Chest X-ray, AP view. Patient: 72 years old, sex F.
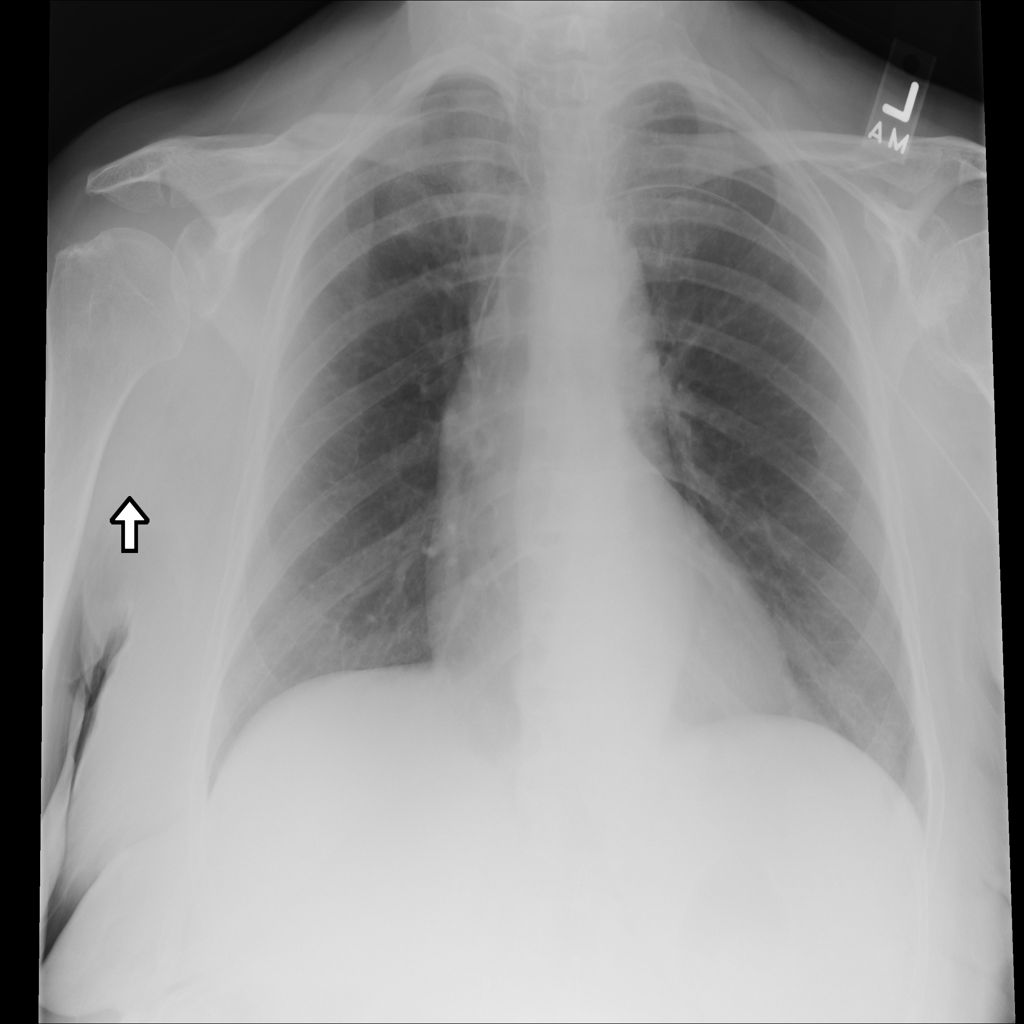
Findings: No Finding